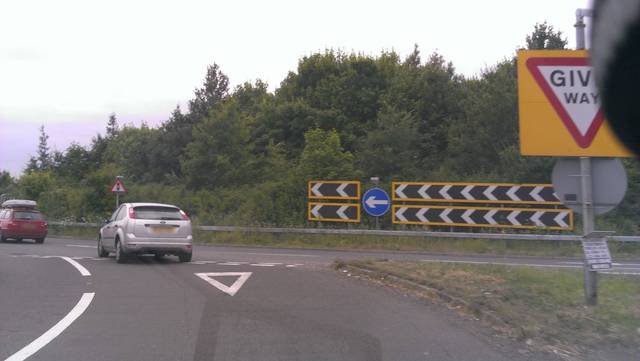
Region: United Kingdom
Coordinates: 51.301, 0.9269